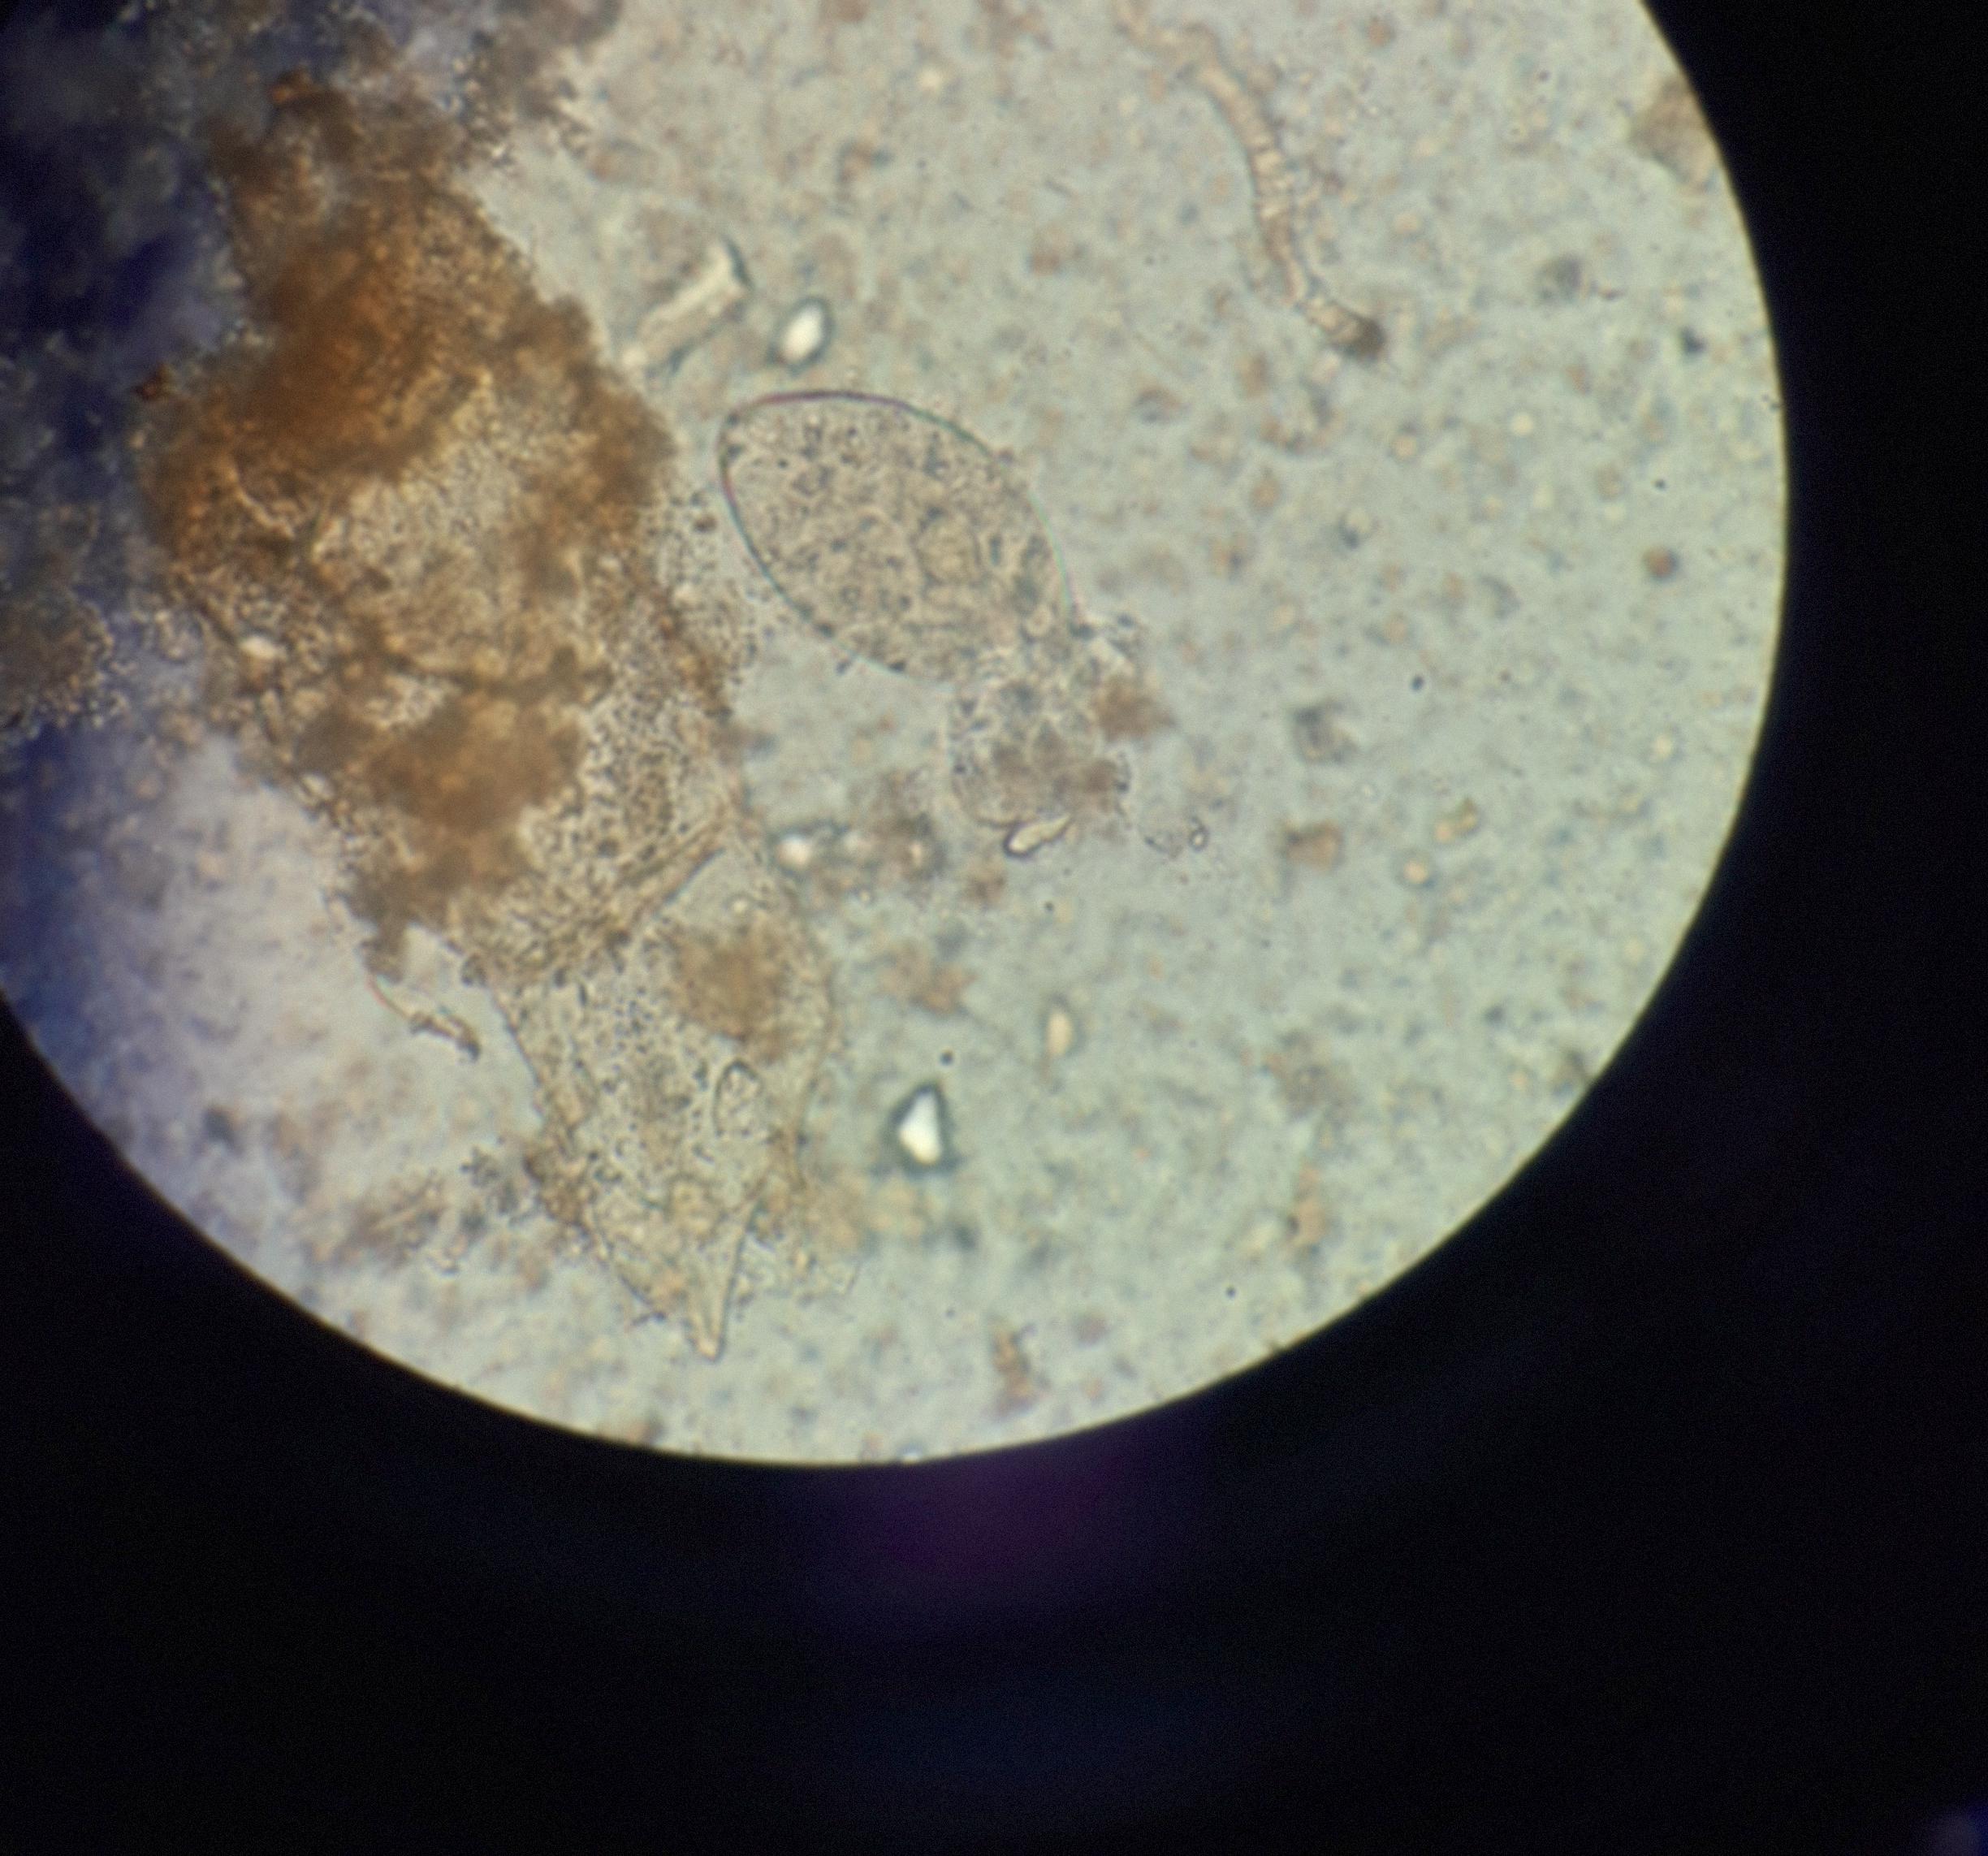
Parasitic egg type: Fasciolopsis buski